Question: I have a web site with the name of <URL>
for redirecting <URL> i followed the below link :
<URL>
i really confused for checking http redirect check box in iis 7.0(windows server 2008)?
i configured my iis as that link said...
mean made two web sites in iis (with and without www)...
and installed HTTP Redirection...
when i want to check redirect check box on domain.com the other web site (www.domain.com) redirect check box !
and when i open domain.com or www.domain.com in browser (firefox) i get the below error :
> '''
**The page isn't redirecting properly**
Firefox has detected that the server is redirecting the request
'''
for this address in a way that will never complete.'''
*This problem can sometimes be caused by disabling or refusing to
'''
accept
cookies.

how can i prevent double checking of redirect checkboxes?
is this normal?
and how can i fix that error?(my cookies are enable in FireFox)?
thanks in advance
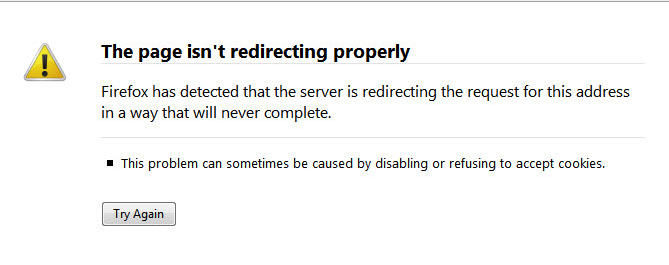
Answer: In IIS 7, if you set the site directory the same in the www and non-www versions you'll run into an infinite redirect situation as IIS actually makes an entry in the web.config file, and since both sites are pointing to the same place they share the same config. I leared this the hard way as well!
Now, I point the redirect site to an empty directory so it can have its own web.config.
If you don't like having a bunch of sites set up just for redirecting, another solution is to use the url rewrite module and make a redirect rule. Here is a blog posting about that: <URL>